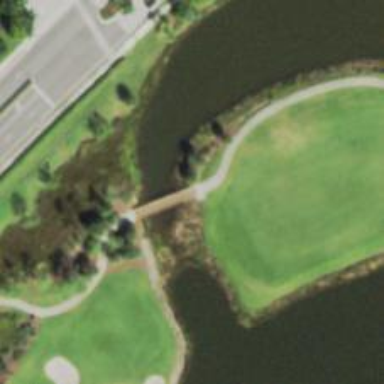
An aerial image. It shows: Path leading to bridge with golf course nearby.